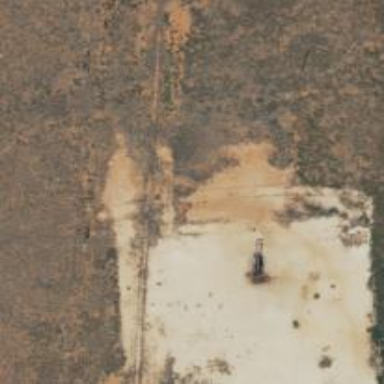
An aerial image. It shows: Petroleum well.